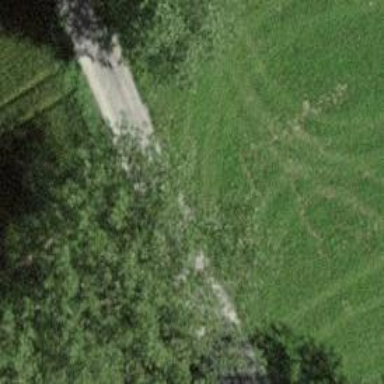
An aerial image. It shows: Gravel track road.